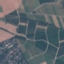
Label: PermanentCrop